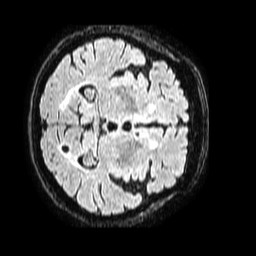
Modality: FLAIR
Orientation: axial
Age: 80
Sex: female
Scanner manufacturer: philips
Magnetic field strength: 1.5 T
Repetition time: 4.8 s
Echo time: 0.3 s